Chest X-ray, AP view. Patient: 20 years old, sex M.
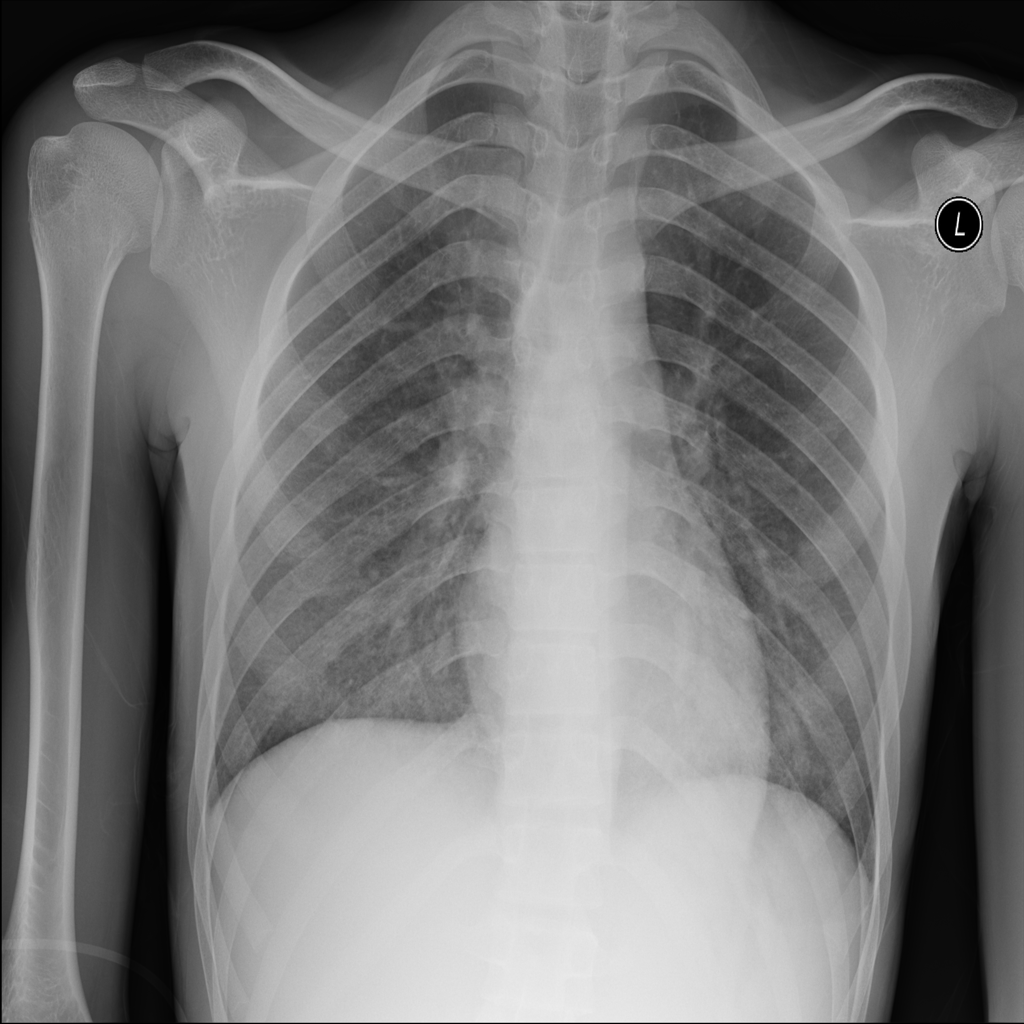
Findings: Infiltration